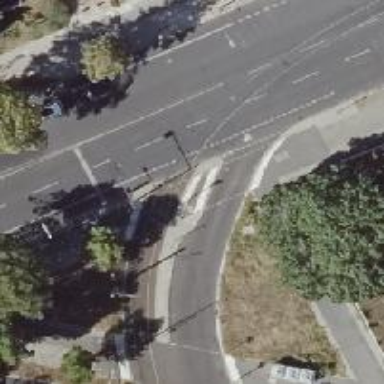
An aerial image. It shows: Unmarked road crossing.